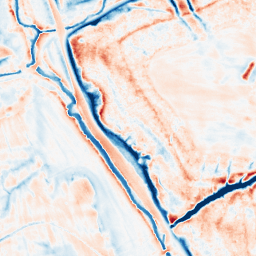
Category: classical
Decomposition family: gaussian
Decomposition parameters: sigma: 5
Upsampling method: cubic_mitchell
Upsampling parameters: scale: 8
Upsampling scale: 8